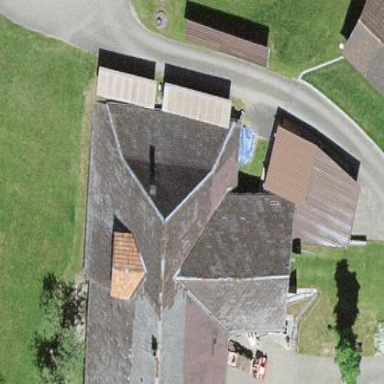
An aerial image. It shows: Farm building.